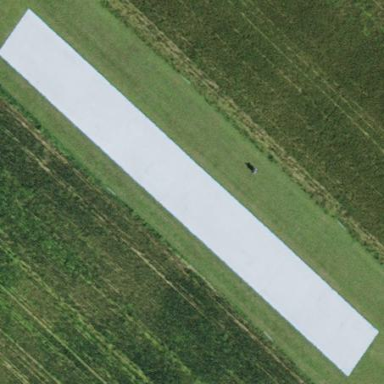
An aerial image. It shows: Asphalt runway at the airport.